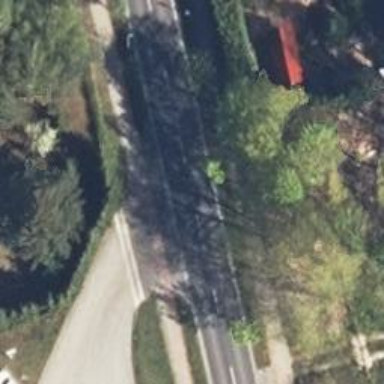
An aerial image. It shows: Primary highway with asphalt surface. There are sidewalks on both sides and separate cycle track.